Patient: sex M, age 45
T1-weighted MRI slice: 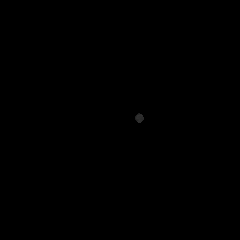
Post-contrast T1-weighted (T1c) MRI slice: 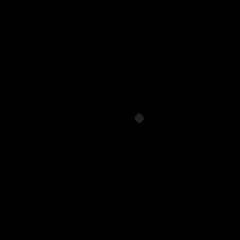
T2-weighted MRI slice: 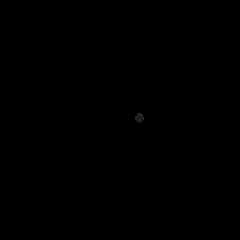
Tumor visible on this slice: no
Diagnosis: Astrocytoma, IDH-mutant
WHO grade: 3